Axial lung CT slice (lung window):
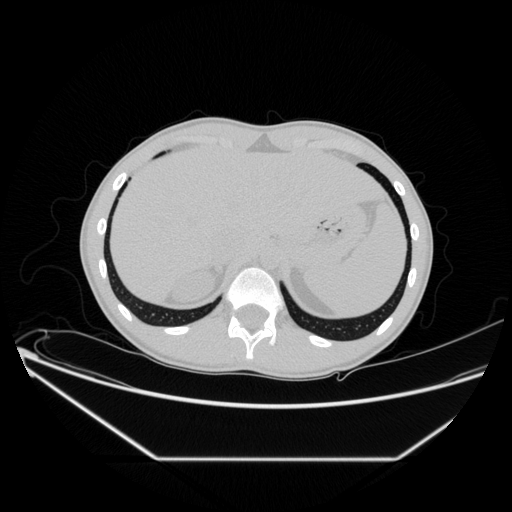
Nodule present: no